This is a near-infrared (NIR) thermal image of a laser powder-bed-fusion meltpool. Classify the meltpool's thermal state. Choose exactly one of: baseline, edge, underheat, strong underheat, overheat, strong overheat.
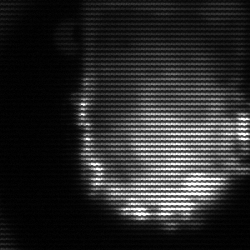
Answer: baseline